Question: I need to display a centered 200x150 image in a UITableViewCell. I was able to add the image to a standard cell type (it shrunk it to fit - that wasn't working). I then tried redrawing it by setting the bounds and frame for the image (this caused overlap between my image and the other rows).
I have a custom class inheriting from UITableViewCell:
'''
#import "WCPictureViewCell.h"
@implementation WCPictureViewCell
- (id)initWithStyle:(UITableViewCellStyle)style reuseIdentifier:(NSString *)reuseIdentifier
{
self = [super initWithStyle:style reuseIdentifier:reuseIdentifier];
if (self) {
}
return self;
}
- (void)layoutSubviews {
[super layoutSubviews];
self.frame = CGRectMake(5,5,210,160);
self.bounds = CGRectMake(5,5,210,160);
self.imageView.frame = CGRectMake(0,0,200,150);
self.imageView.bounds = CGRectMake(0,0,200,150);
}
- (void)setSelected:(BOOL)selected animated:(BOOL)animated
{
[super setSelected:selected animated:animated];
// Configure the view for the selected state
}
@end
'''
This code produces picture overlap with the rest of my table:

Here is my tableView:cellForRowAtIndexPath: method in my controller:
'''
- (UITableViewCell *)tableView:(UITableView *)tableView cellForRowAtIndexPath:(NSIndexPath *)indexPath
{
UITableViewCell *cell;
if(cellPropertyMap>0) {
static NSString *CellIdentifier = @"DetailCell";
cell = [tableView dequeueReusableCellWithIdentifier:CellIdentifier forIndexPath:indexPath];
if(cell == nil) {
cell = [[UITableViewCell alloc] initWithStyle:UITableViewCellStyleSubtitle reuseIdentifier:CellIdentifier];
}
// Configure the cell...
[[cell textLabel] setText: (NSString *)[[self displayLabels]objectAtIndex:cellPropertyMap]];
[[cell detailTextLabel] setText: (NSString *)[[self displayData]objectAtIndex:cellPropertyMap++]];
} else {
static NSString *CellIdentifier = @"PictureCell";
cell = [tableView dequeueReusableCellWithIdentifier:CellIdentifier forIndexPath:indexPath];
//if(cell == nil) {
//}
// Configure the cell...
NSData * imageData = [[NSData alloc] initWithContentsOfURL: [NSURL URLWithString: [cat friendlyURLPath]]];
cell.imageView.image = [UIImage imageWithData: imageData];
cellPropertyMap++;
return cell;
}
return cell;
}
'''
How do I force my table cells to respect eachother's sizes and not overlap? How do I get my image to center?
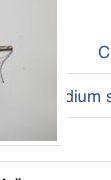
Answer: You need to use
'''
- (CGFloat) tableView:(UITableView *)tableView heightForRowAtIndexPath:(NSIndexPath *)indexPath)
{
// add logic to determine if this indexPath is an image...
if (indexPath.row == 0) // first row in a section is an image?
return (150.0f); // this row is an image
else
return (44.0f); // this is a standard data row
}
'''
to return the correct height of your TableView row.
Second step is to get the image to center, there are various techniques. Try
'''
UIImageView *yourImage = ...;
// set frame and auto-resizing mask
yourImage.frame = CGRectMake(tableView.bounds.size.width / 2) - (yourImage.size.width / 2), 0, yourImage.size.width, yourImage.size.height);
yourImage.autoResizingMask = UIViewAutoresizingFlexibleLeftMargin | UIViewAutoresizingFlexibleRightMargin;
// add UIImage to the cell contentView
[cell.contentView addSubview:yourImage];
'''
don't set the cell.imageView property, which defines a left justified image in the cell.
Lastly, and off-topic from your question, you should really consider lazy-loading the images, using initWithContentsOfURL on the UI thread will not yield a good user experience.